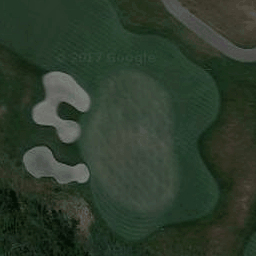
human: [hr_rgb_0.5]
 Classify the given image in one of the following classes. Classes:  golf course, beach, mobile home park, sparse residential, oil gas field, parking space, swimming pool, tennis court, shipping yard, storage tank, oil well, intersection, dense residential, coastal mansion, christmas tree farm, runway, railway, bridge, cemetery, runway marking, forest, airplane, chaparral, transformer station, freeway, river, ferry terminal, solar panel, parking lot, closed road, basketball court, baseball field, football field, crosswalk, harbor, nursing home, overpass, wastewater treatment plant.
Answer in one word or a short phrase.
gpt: golf course